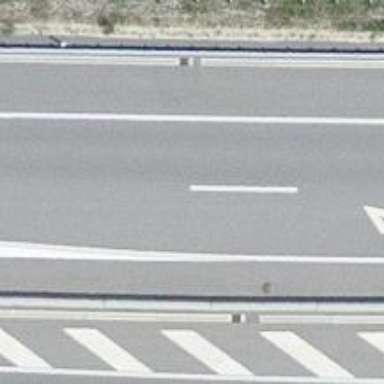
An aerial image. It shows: Asphalt motorway.